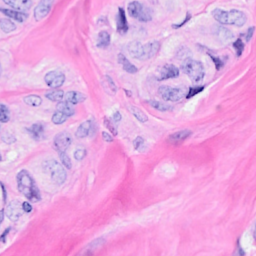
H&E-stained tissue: Breast